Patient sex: M
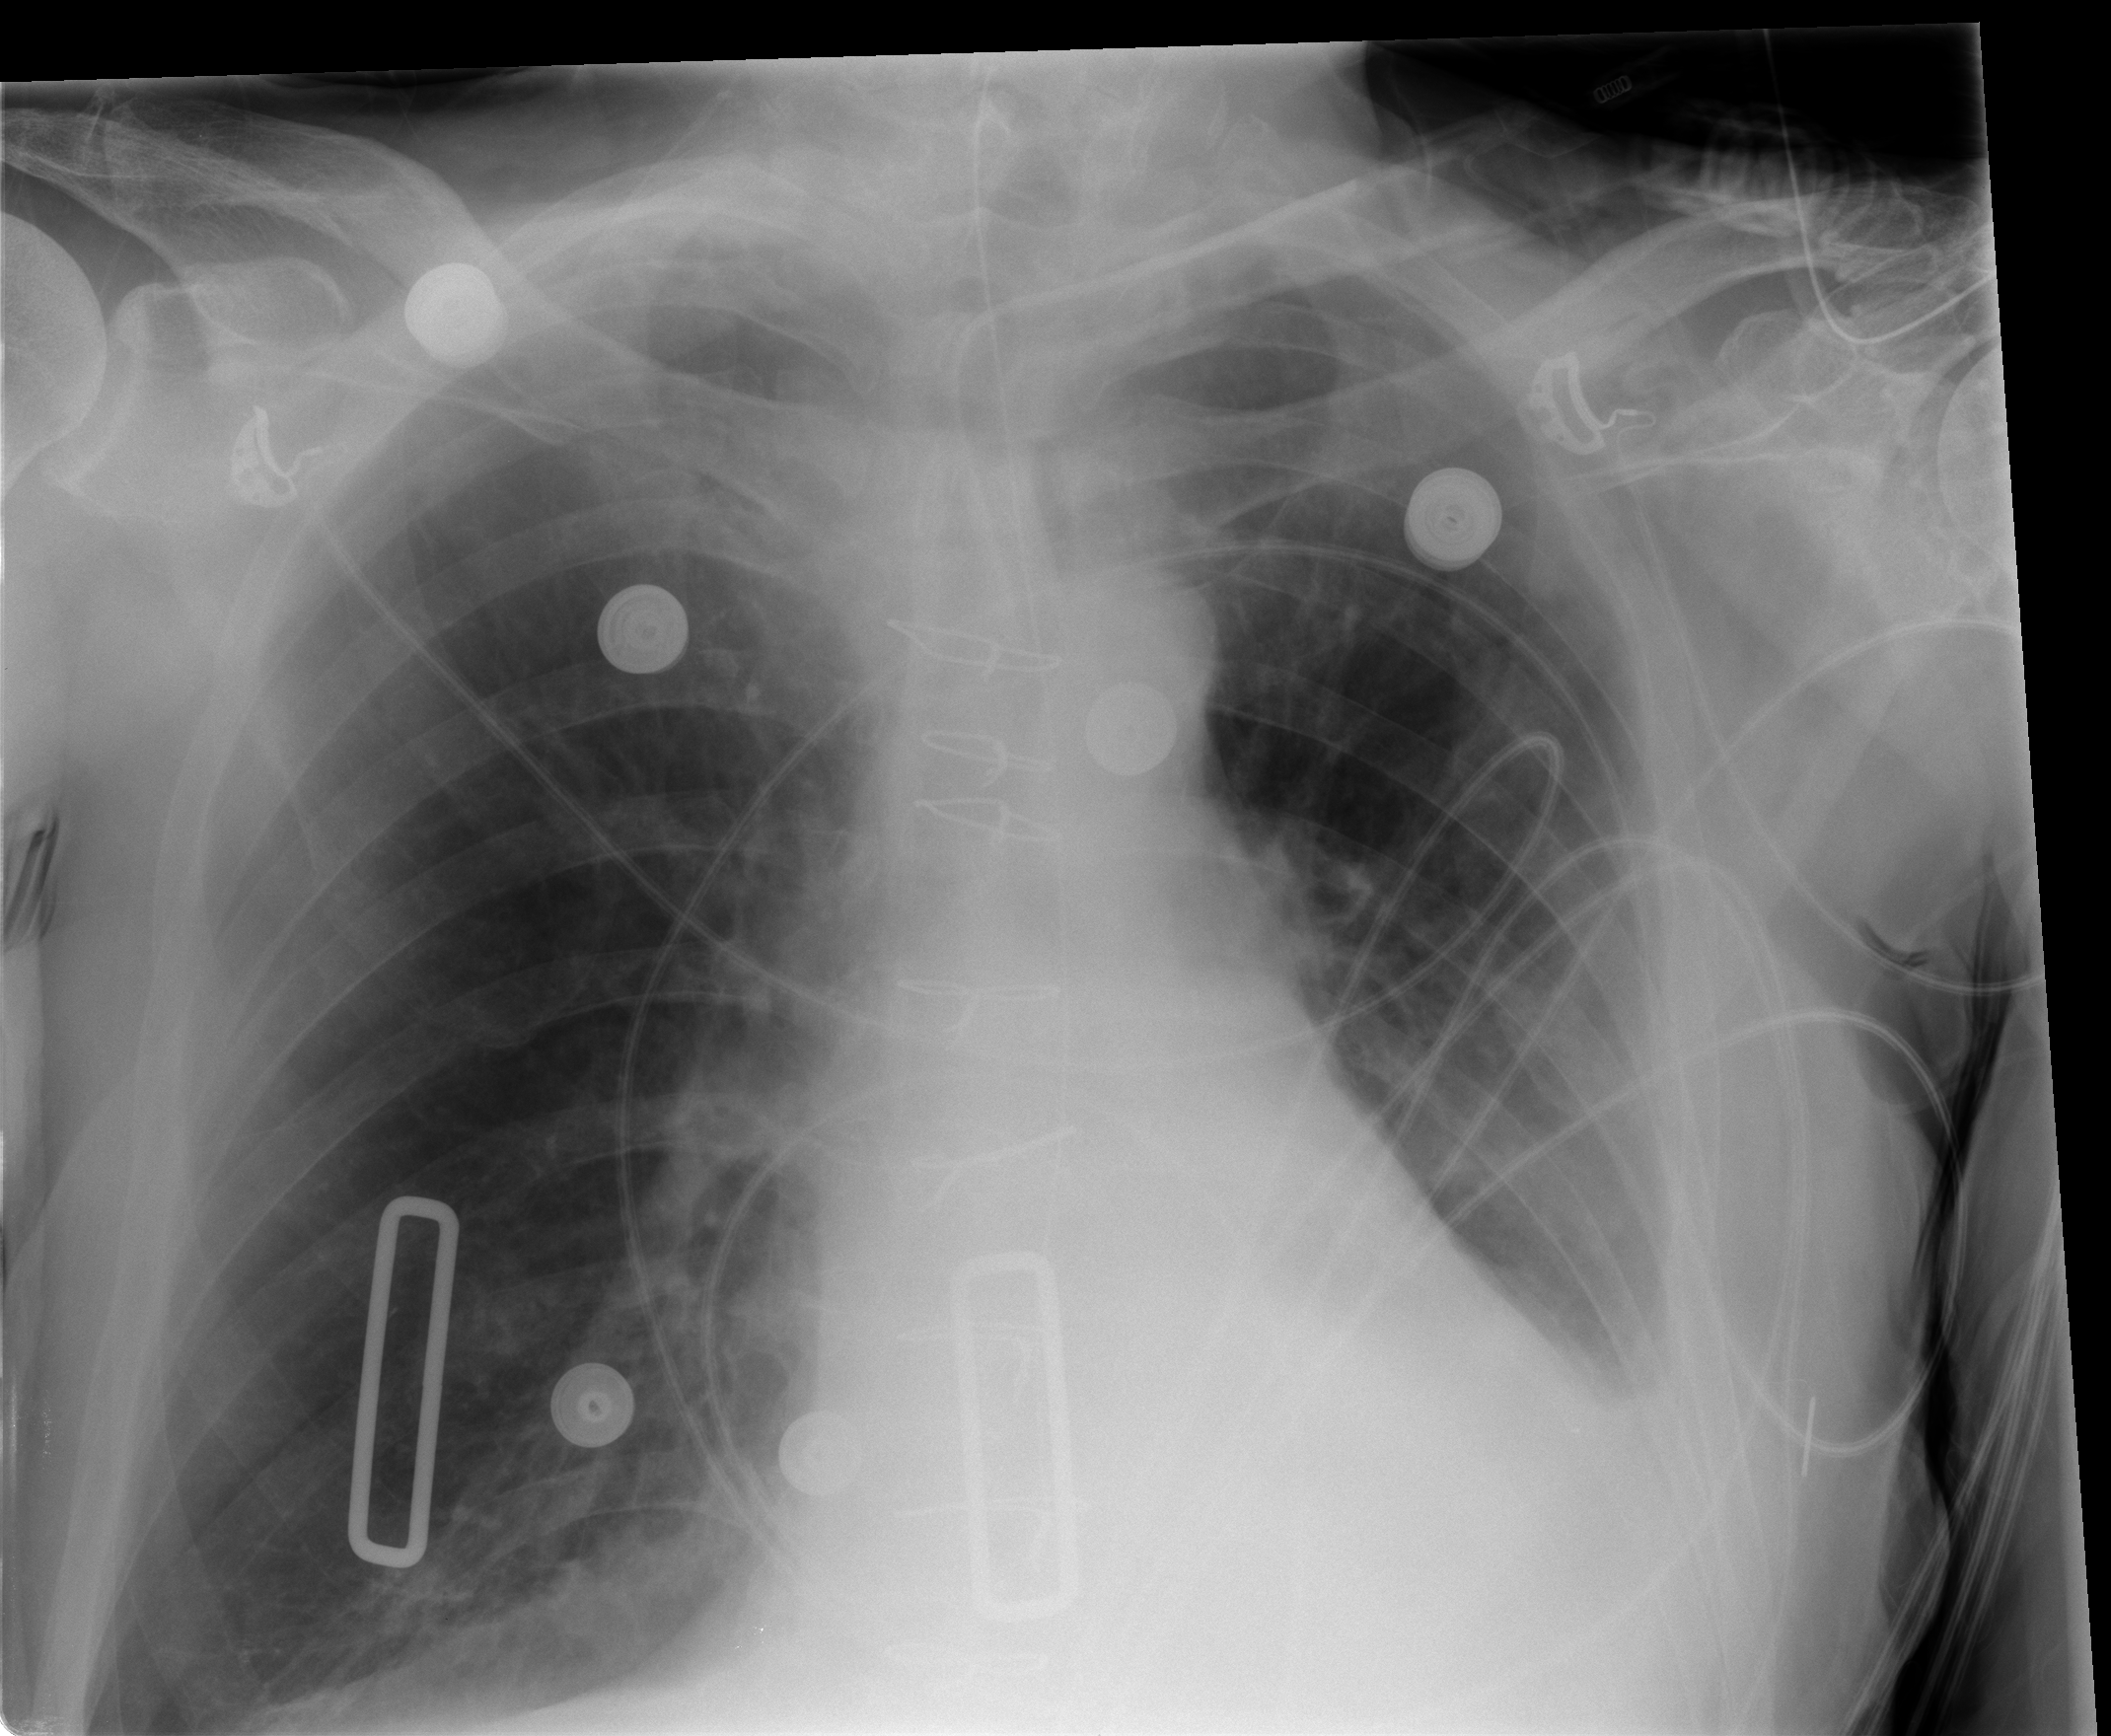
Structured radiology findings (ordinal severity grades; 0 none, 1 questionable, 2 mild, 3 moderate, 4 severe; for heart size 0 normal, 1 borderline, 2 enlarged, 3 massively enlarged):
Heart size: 0
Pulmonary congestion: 1
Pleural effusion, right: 1
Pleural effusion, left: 2
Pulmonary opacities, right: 0
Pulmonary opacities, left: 0
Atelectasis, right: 1
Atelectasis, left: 2